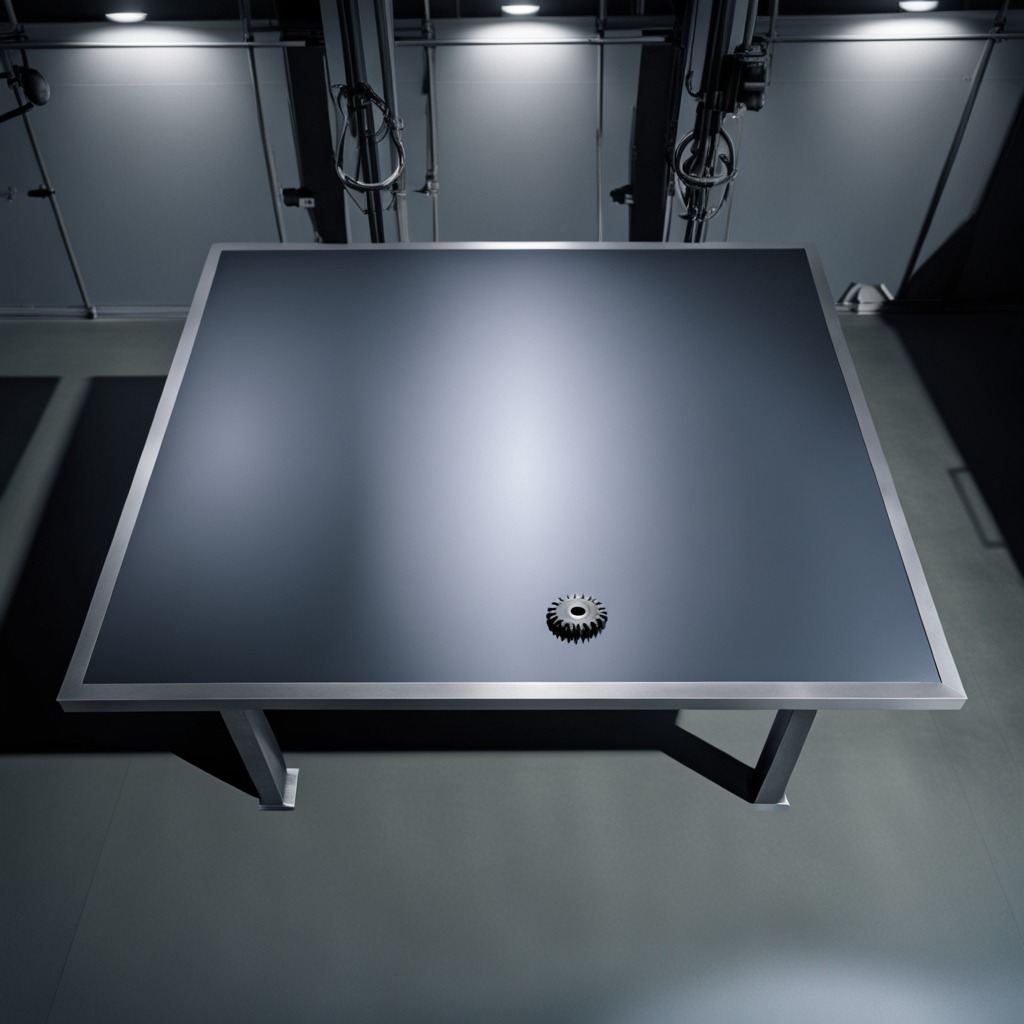
A steel gear with teeth is lying on the tabletop.